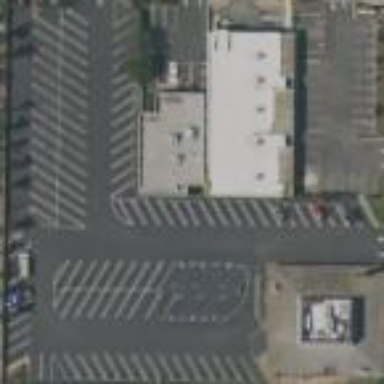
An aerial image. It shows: Parking area with asphalt surface.